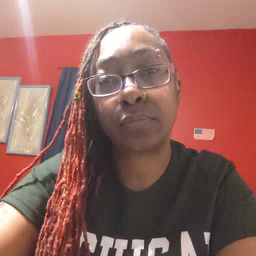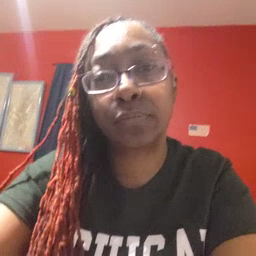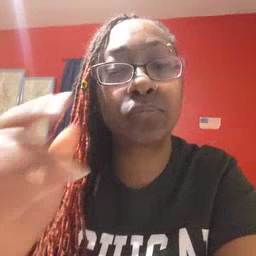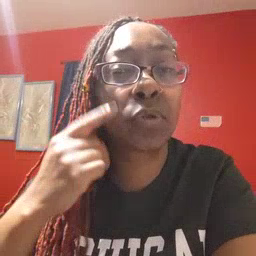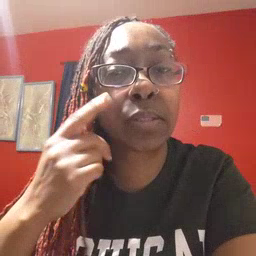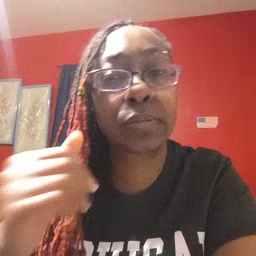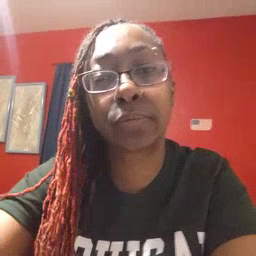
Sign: cry